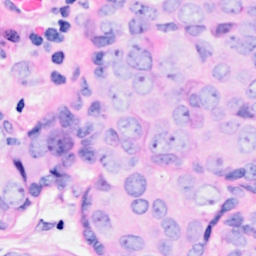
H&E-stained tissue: Breast